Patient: sex F, age 58
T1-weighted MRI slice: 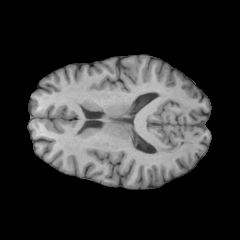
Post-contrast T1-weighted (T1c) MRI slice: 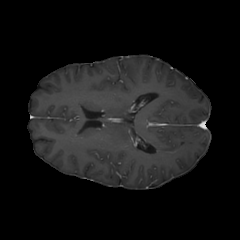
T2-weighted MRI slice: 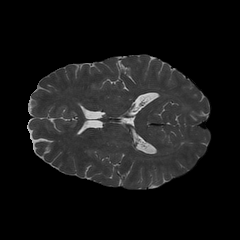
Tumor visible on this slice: no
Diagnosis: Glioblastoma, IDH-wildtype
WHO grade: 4